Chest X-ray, AP view. Patient: 27 years old, sex M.
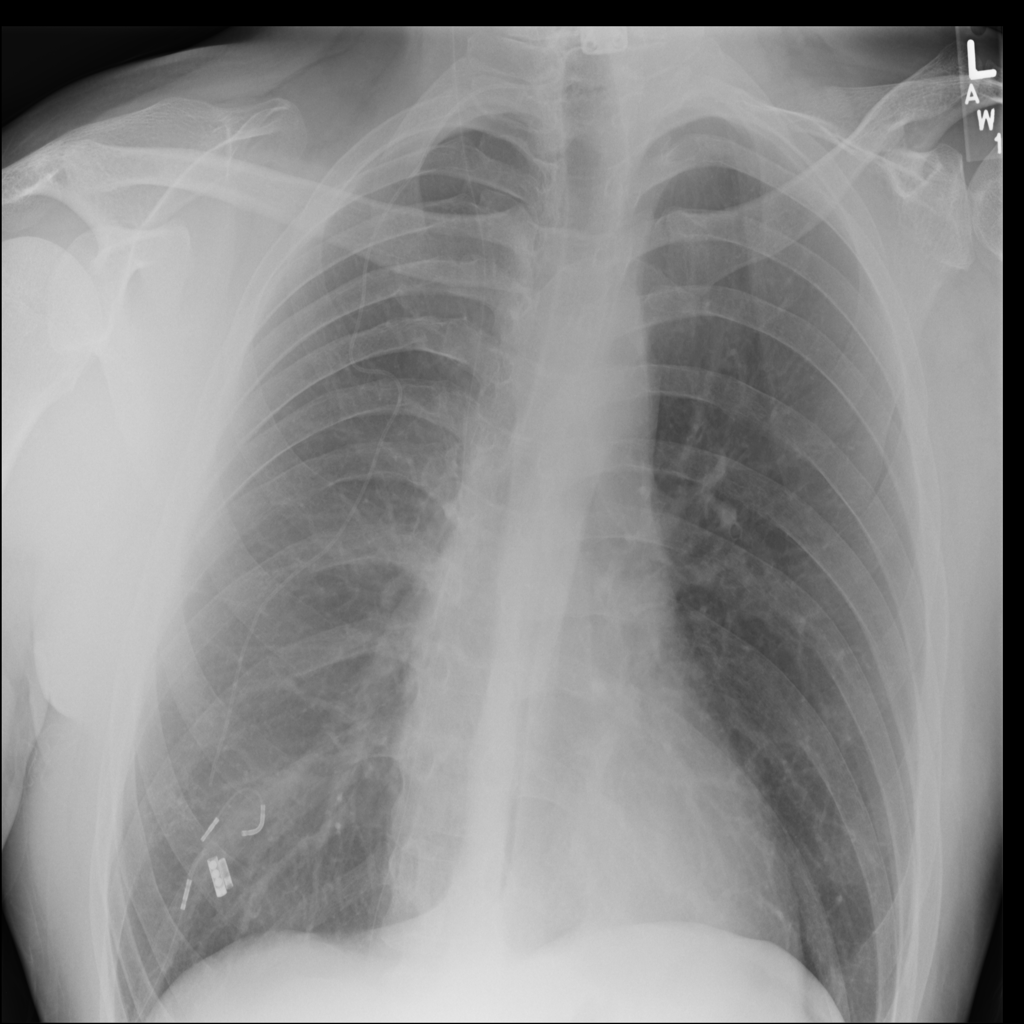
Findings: No Finding